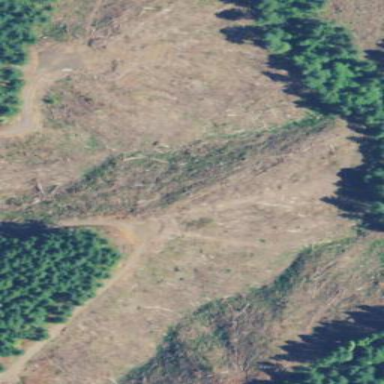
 likely man-made clearing in the landscape."